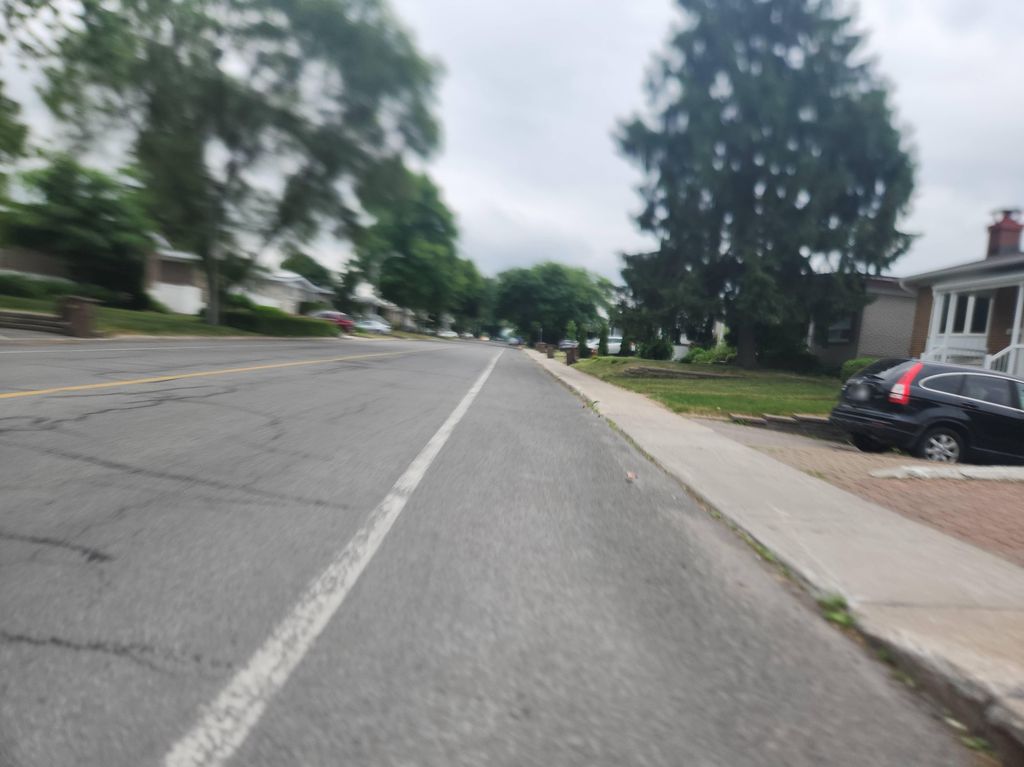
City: montreal